Field crop: maize
Growth stage: 2
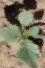
Species: datura